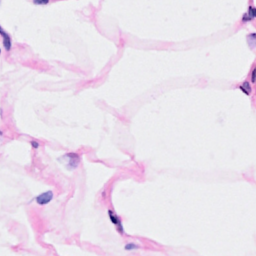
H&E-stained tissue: Breast